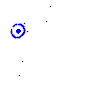
Particle: pion